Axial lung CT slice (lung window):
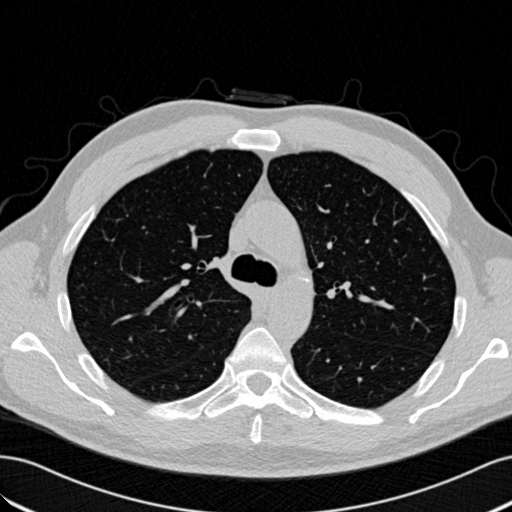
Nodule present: no